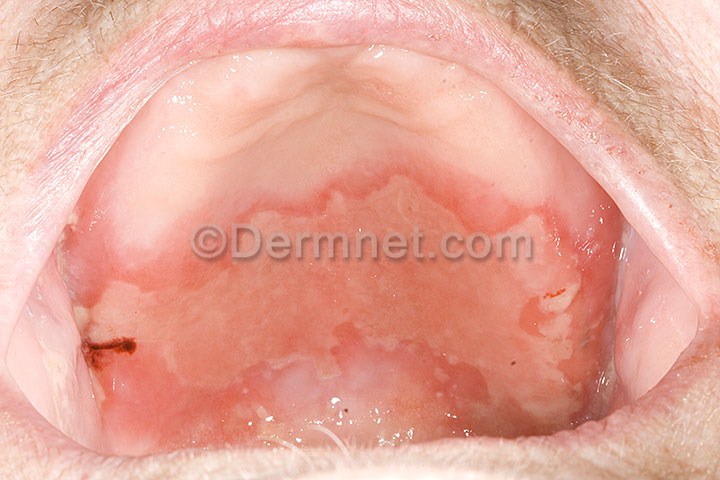
Disease: Bullous Disease Photos